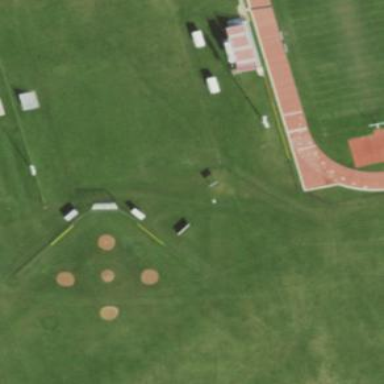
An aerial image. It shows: Baseball pitch for leisure and sports activities.